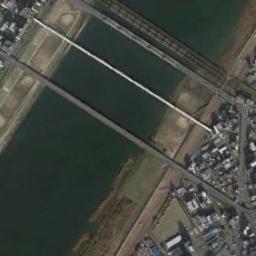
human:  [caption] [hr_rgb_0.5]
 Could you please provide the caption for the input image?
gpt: Some bridges built on a dark green river and some buildings arranged neatly on both sides of the river .

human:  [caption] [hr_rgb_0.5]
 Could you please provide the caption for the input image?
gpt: Four parallel bridges connect the land on both sides of the turquoise water, With many buildings and roads on the land .

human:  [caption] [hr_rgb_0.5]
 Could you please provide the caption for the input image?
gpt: Both sides of the river are dense forests .

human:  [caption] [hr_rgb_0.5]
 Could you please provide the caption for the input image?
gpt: Three bridges are over the river next to some buildings .

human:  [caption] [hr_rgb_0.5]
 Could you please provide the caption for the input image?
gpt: There are many buildings beside the bridge .